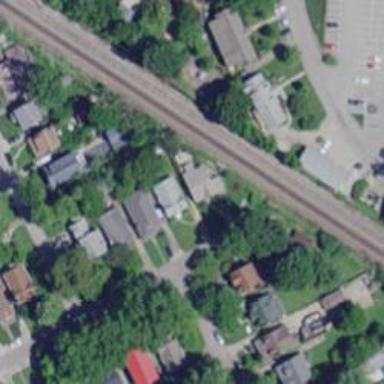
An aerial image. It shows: Railway siding with rails.